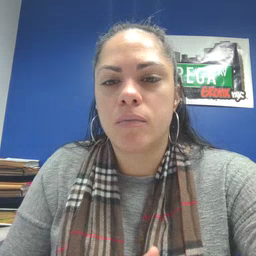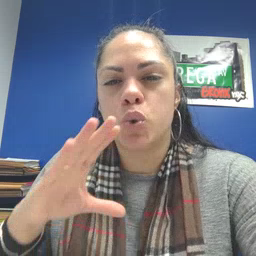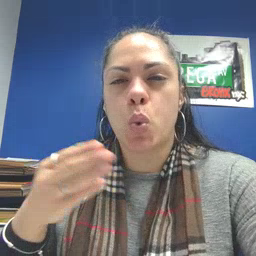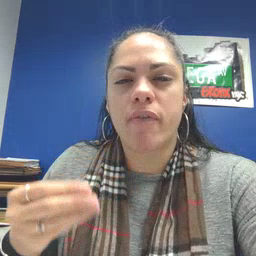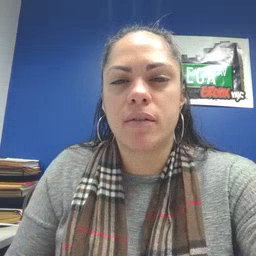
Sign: story